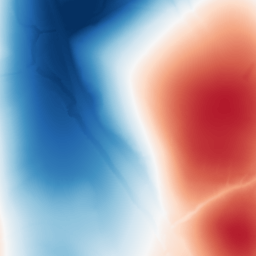
Category: trend_removal
Decomposition family: polynomial
Decomposition parameters: degree: 3
Upsampling method: quadratic
Upsampling parameters: scale: 4
Upsampling scale: 4